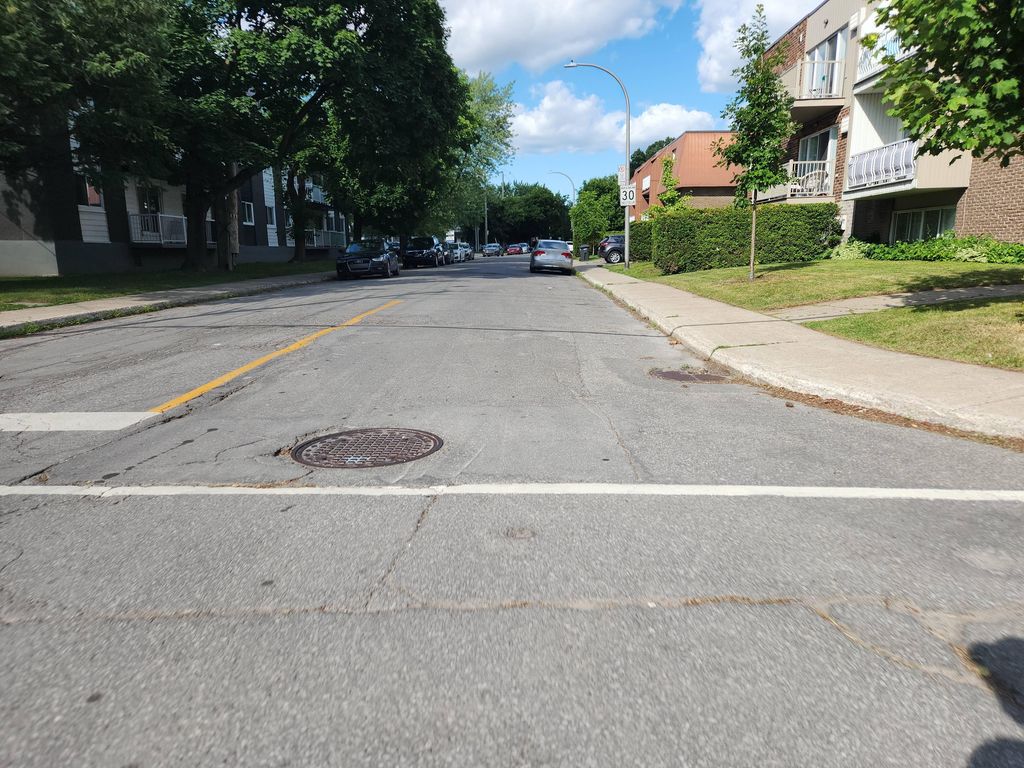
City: montreal